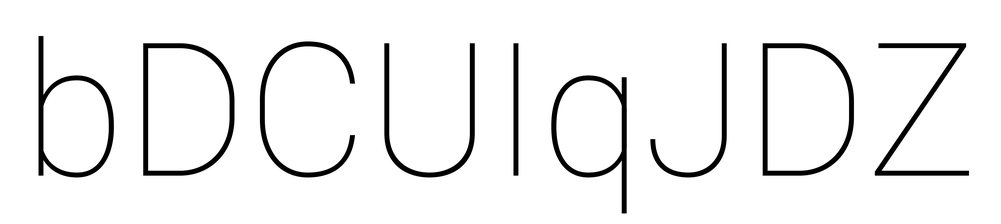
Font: Roboto_Thin